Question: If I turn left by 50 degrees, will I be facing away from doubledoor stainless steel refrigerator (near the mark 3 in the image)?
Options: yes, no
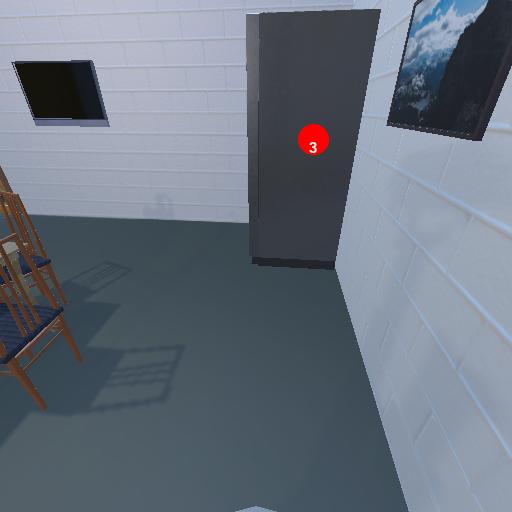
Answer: yes